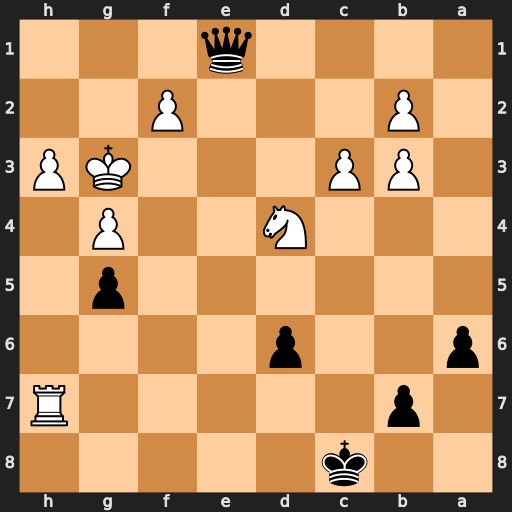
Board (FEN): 2k5/1p5R/p2p4/6p1/3N2P1/1PP3KP/1P3P2/4q3
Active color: b
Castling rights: -
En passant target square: -
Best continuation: Qe5+ Kf3 Qf4+ Kg2 Qe4+